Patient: sex M, age 35
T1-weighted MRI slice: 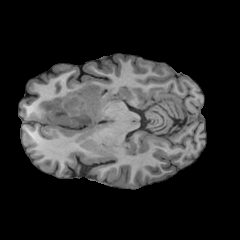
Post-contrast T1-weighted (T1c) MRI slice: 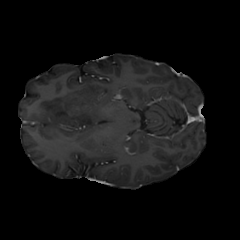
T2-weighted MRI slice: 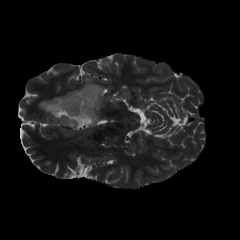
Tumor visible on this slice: yes
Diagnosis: Astrocytoma, IDH-mutant
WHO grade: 3